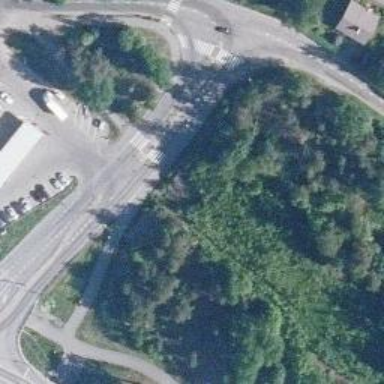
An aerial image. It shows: Island crossing on the road.